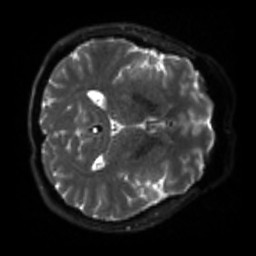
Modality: sbref
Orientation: axial
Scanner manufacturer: siemens
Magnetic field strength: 3 T
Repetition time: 4 s
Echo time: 0.0594 s